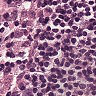
Metastatic tissue present: no